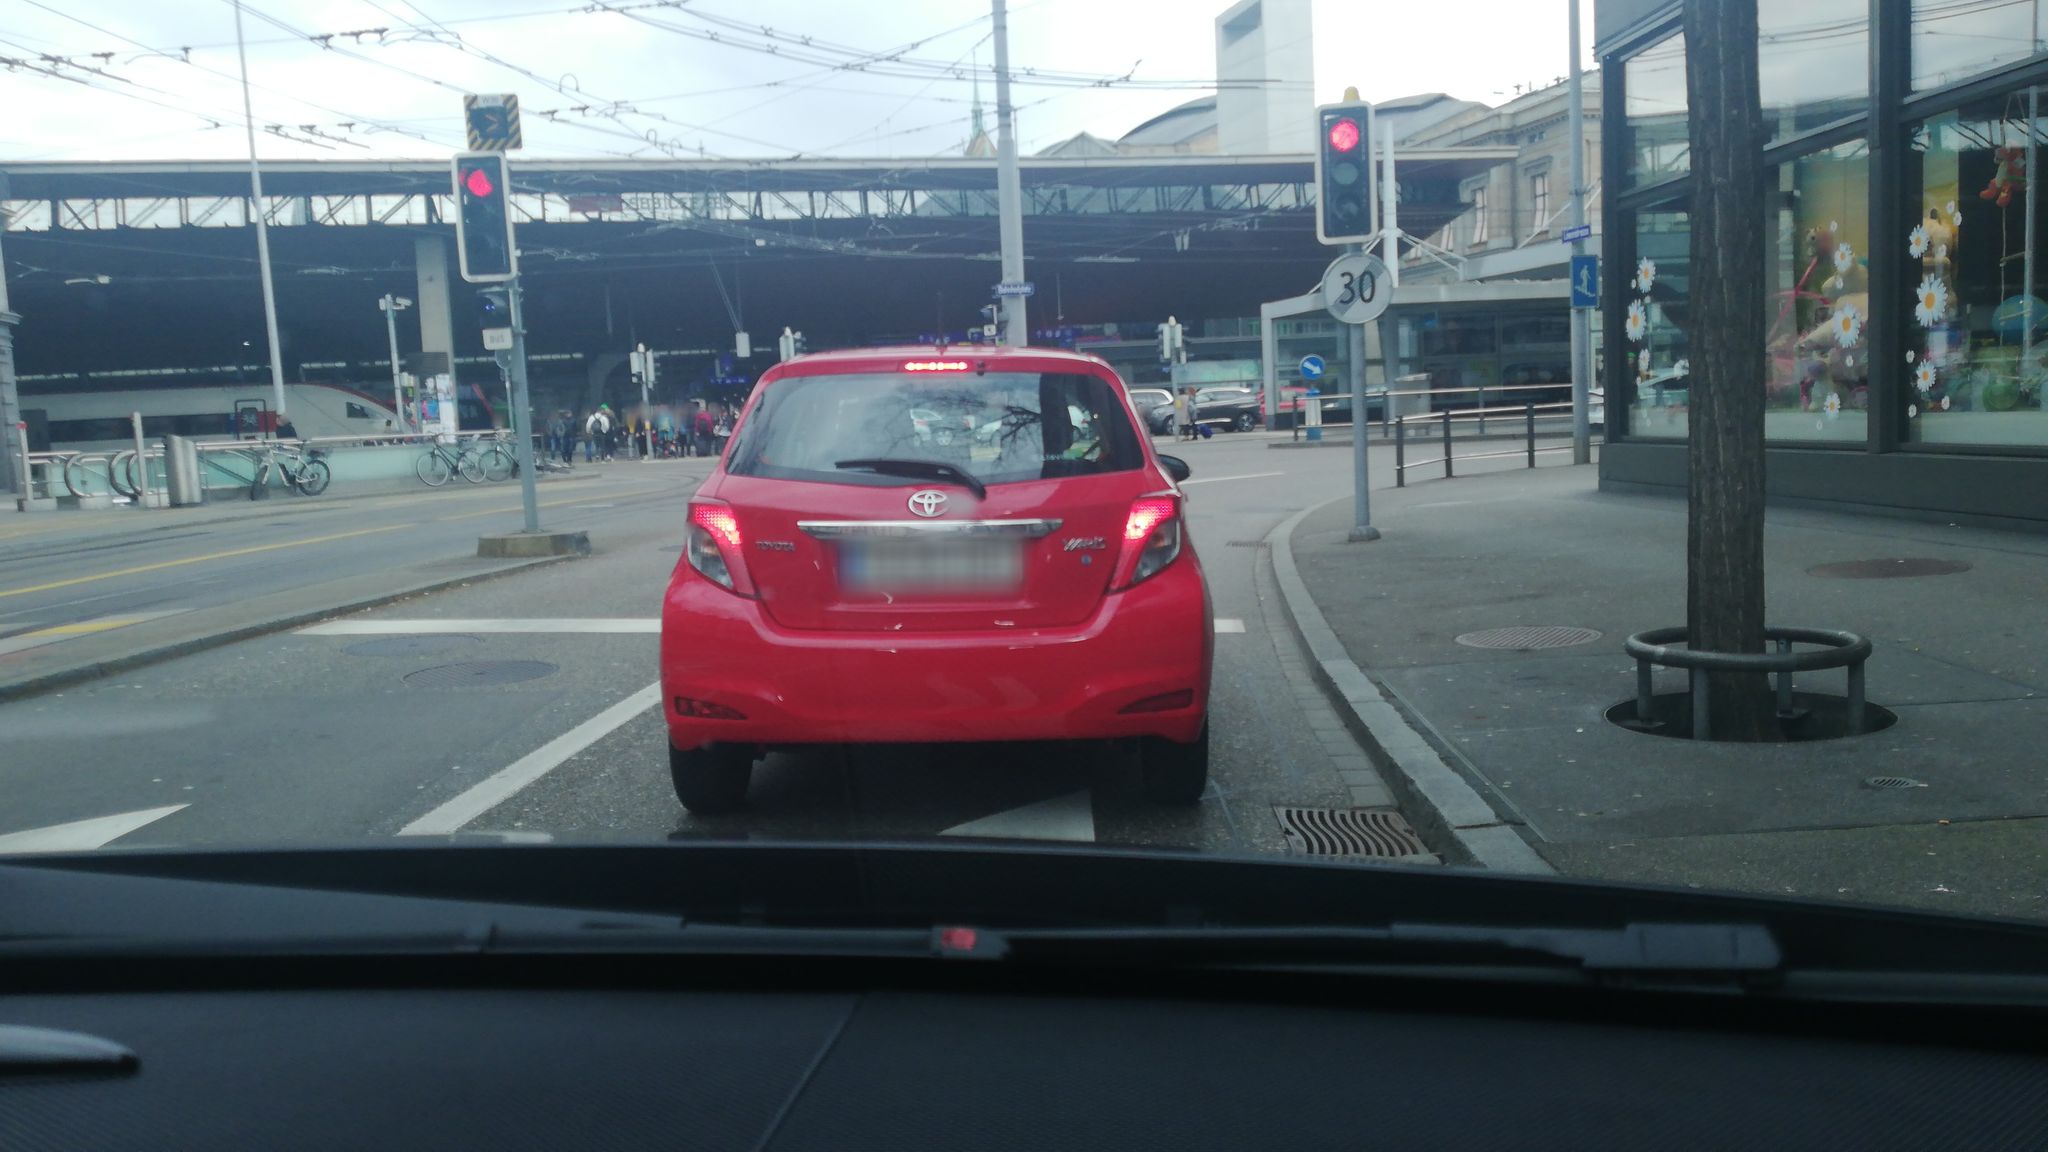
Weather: rainy
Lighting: day
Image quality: good
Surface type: driving surface
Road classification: footway
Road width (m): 1.2
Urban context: urban centre
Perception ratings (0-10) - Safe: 2.25, Lively: 6.85, Beautiful: 1.21, Boring: 4.32, Depressing: 3.03, Wealthy: 3.24